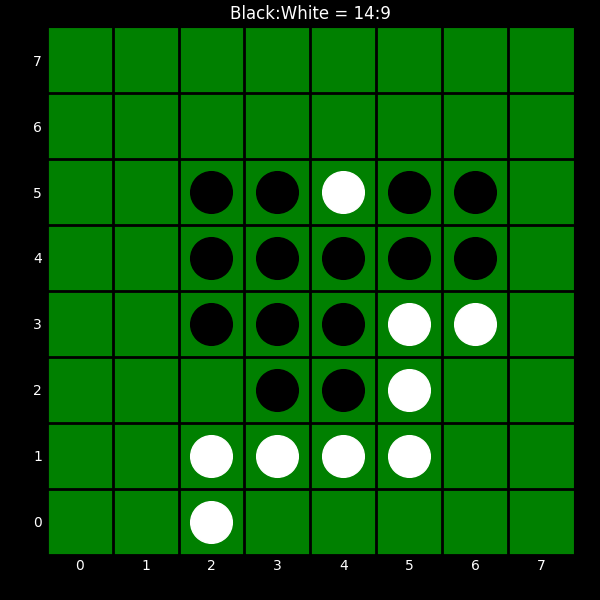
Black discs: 14
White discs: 9